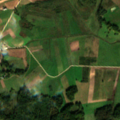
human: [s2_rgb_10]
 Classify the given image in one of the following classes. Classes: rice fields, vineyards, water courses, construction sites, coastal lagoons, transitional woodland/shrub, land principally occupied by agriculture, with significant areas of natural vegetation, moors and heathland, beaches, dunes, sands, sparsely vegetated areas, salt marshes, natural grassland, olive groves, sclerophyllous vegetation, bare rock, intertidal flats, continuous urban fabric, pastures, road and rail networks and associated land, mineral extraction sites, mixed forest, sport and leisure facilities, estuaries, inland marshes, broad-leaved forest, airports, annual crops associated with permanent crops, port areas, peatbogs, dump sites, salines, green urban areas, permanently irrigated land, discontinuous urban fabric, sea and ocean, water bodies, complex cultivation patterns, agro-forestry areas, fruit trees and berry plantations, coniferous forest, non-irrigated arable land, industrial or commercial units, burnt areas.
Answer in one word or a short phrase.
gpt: non-irrigated arable land, pastures, complex cultivation patterns, land principally occupied by agriculture, with significant areas of natural vegetation, mixed forest, transitional woodland/shrub